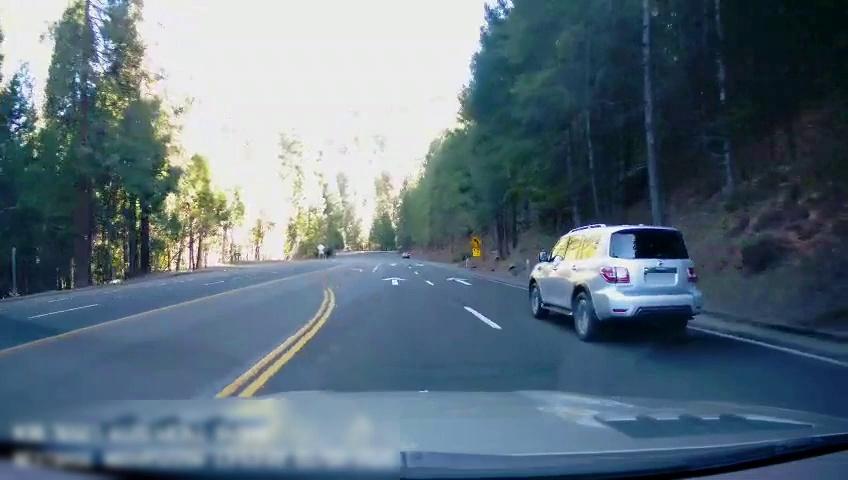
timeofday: Day
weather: Sunny
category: Drivable Space
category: Vehicles | Car
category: Vehicles | SUV
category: Lanes | Current Lane
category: Lanes | Current Lane
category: Lanes | Alternate Lane
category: Lanes | Current Lane
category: Lanes | Alternate Lane
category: Lanes | Opposite Lane
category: Lanes | Opposite Lane
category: Traffic | Signs